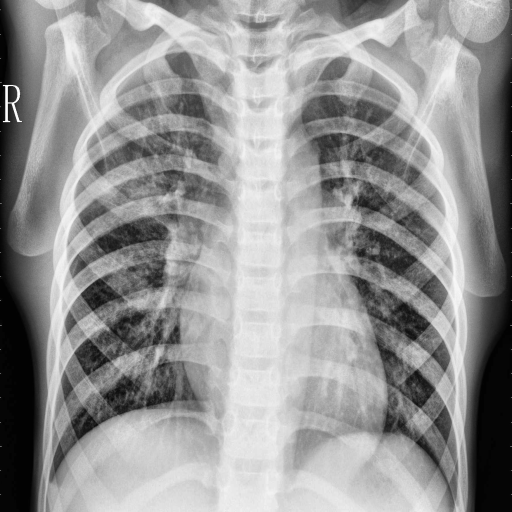
Finding: PNEUMONIA